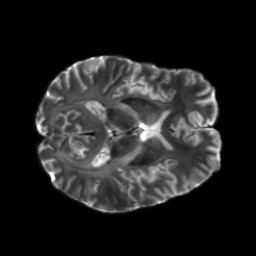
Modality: T2w
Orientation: axial
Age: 30
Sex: male
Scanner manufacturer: siemens
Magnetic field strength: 6.98 T
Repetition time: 7.776 s
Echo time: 0.076 s